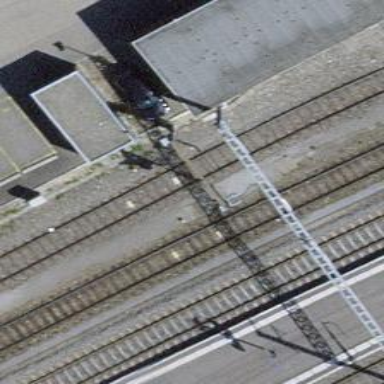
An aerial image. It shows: Railway signal.